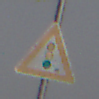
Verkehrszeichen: Lichtzeichenanlage
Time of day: MorningAfternoon
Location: Outdoor (Nature)
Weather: PartlyCloudy
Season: NotSpecified
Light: Natural